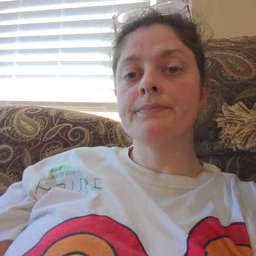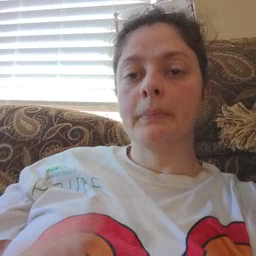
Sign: many